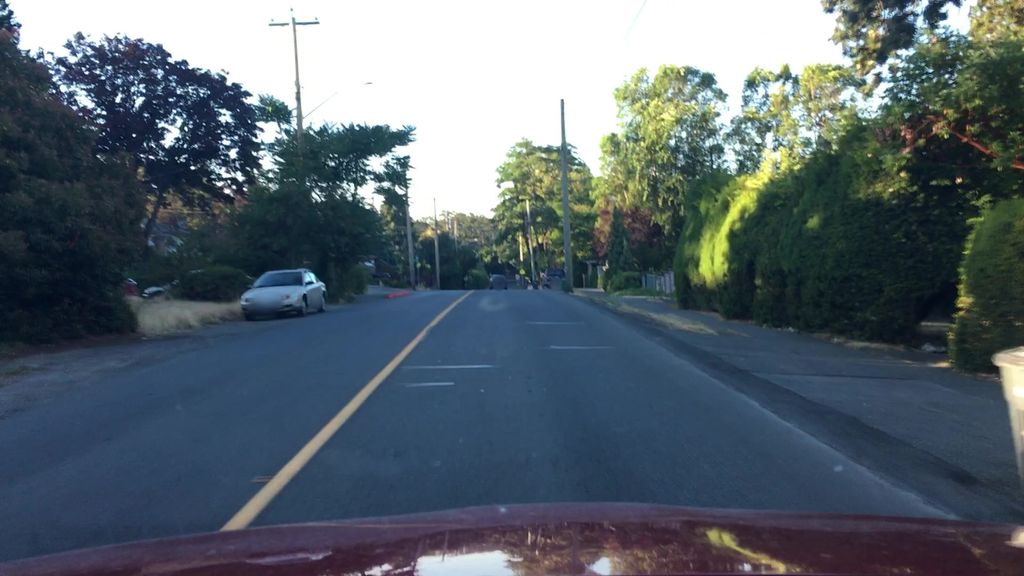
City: victoria